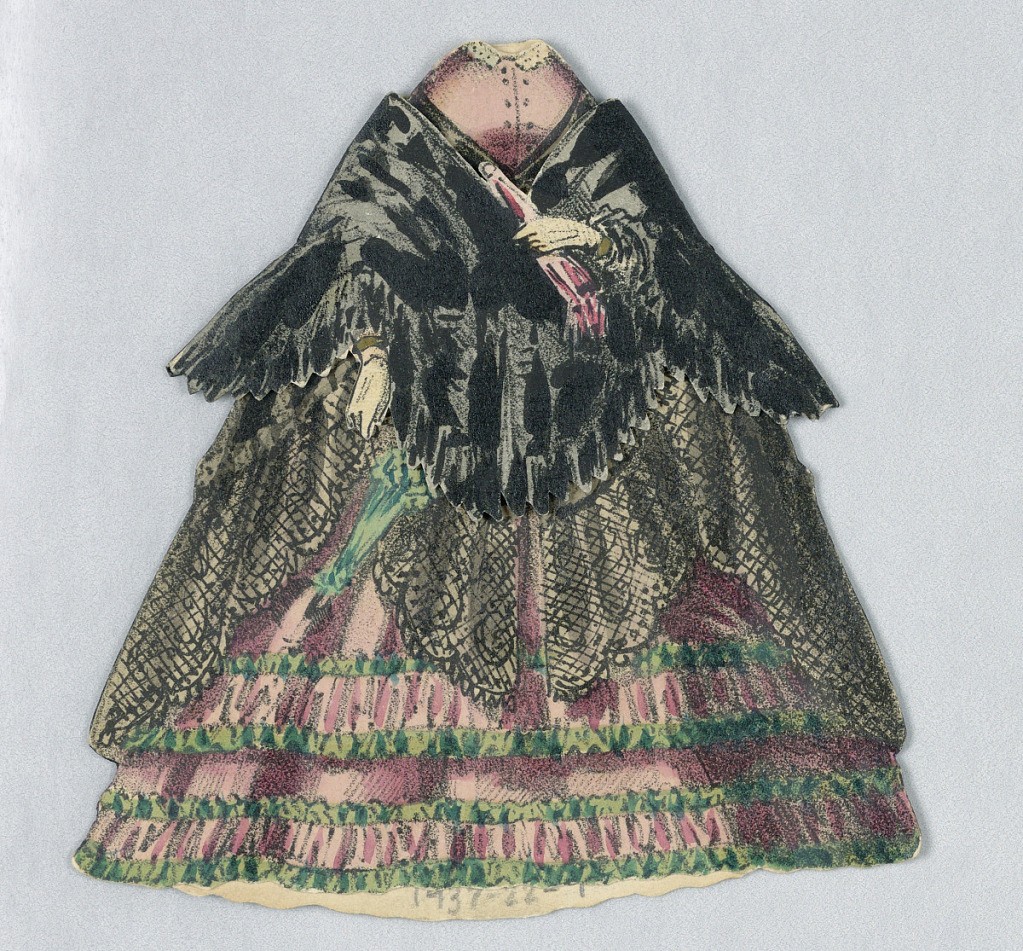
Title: Paper Doll Costume with Pink and Green Skirts and Green Parasol
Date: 1876–80
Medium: Lithograph on heavy white wove paper
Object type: Print
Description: Black shawl over pink and green tiered skirts; green parasol in right hand and pink parasol in left.